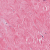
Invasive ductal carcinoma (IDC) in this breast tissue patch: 1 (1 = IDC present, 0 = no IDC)